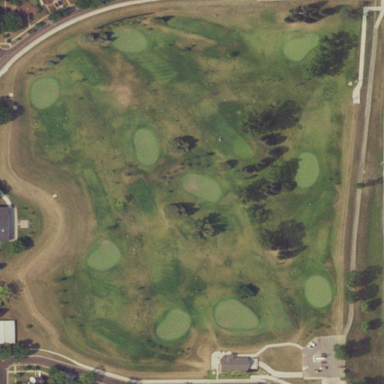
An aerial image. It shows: Golf course surrounded by greenery.